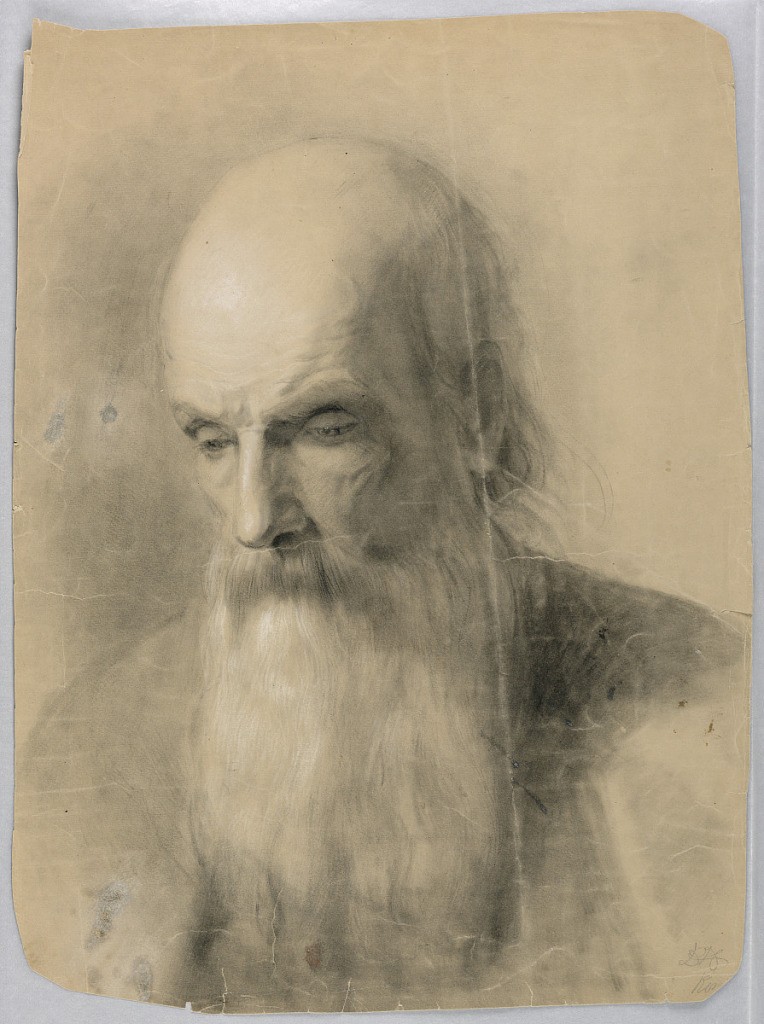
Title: Study of Man's Head for "A Lesson in Charity"
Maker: Daniel Huntington, American, 1816–1906
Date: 1863
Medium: Black crayon, white chalk on buff paper
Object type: Drawing
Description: Study of the lowered head of an elderly man with a long beard, looking towards the left.